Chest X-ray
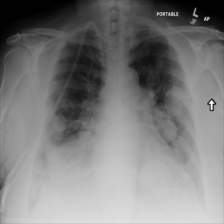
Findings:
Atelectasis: negative
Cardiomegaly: negative
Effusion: negative
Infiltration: positive
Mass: negative
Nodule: positive
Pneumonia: negative
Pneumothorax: negative
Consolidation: negative
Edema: negative
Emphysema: negative
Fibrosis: negative
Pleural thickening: negative
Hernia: negative